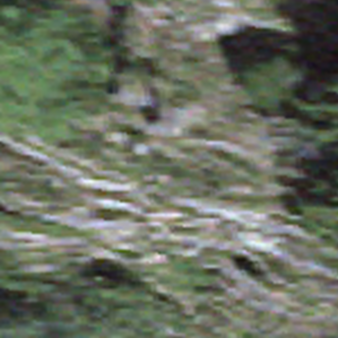
Label: other